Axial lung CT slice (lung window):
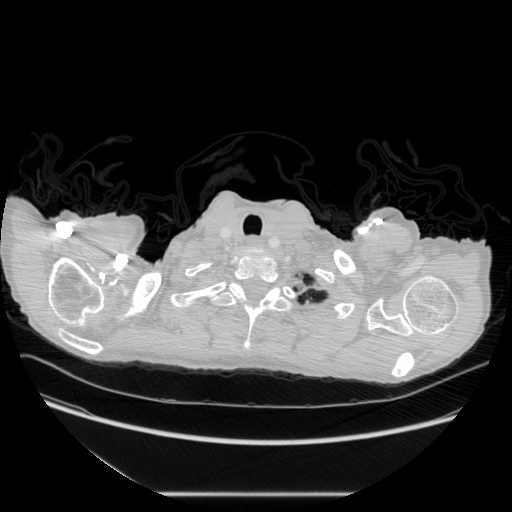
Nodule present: no